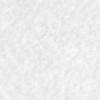
Label: no_change